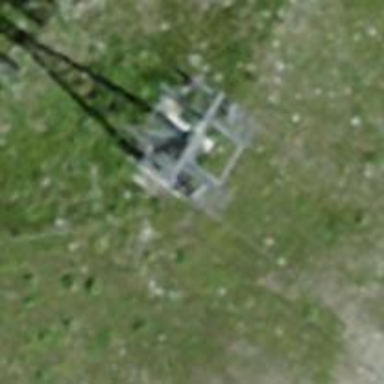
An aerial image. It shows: Pylon used for aerialway.